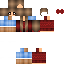
A male human skin with medium skin, wearing brown long hair dressed in a red hoodie and blue pants, featuring a closed mouth.